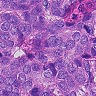
Metastatic tissue present: yes